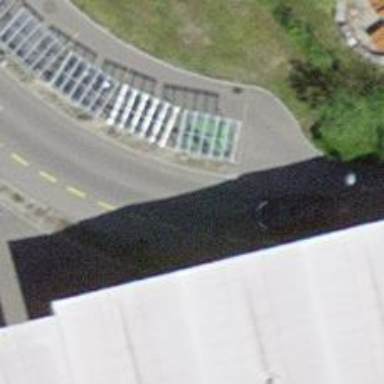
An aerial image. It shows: Charging station.